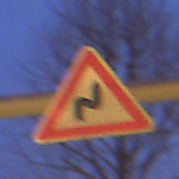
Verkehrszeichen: DoppelkurveRechts
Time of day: Night
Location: Outdoor (Urban)
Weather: Clear
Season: NotSpecified
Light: Artificial